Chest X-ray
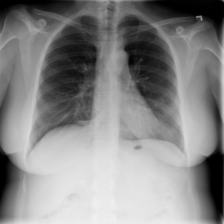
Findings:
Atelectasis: negative
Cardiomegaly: negative
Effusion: negative
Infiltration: negative
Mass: negative
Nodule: negative
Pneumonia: negative
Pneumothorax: negative
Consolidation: negative
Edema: negative
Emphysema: negative
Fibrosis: negative
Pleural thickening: negative
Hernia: negative